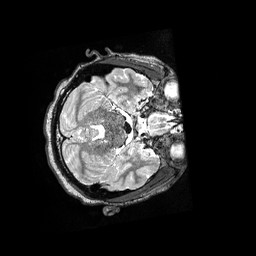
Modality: T2w
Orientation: axial
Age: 13
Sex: female
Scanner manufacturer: siemens
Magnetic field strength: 3 T
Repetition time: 3.2 s
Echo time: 0.564 s